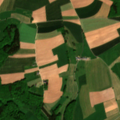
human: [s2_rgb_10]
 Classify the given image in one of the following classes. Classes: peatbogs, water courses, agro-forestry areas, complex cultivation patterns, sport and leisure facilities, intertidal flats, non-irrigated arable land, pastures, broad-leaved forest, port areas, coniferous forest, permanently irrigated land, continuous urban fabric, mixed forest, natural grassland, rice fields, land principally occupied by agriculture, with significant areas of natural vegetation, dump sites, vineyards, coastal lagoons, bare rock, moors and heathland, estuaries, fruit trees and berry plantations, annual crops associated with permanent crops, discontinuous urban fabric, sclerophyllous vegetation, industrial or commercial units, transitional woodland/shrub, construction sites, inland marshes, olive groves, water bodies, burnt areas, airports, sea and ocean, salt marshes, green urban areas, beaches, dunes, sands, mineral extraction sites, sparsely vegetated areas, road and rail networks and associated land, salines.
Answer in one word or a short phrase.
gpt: non-irrigated arable land, pastures, complex cultivation patterns, land principally occupied by agriculture, with significant areas of natural vegetation